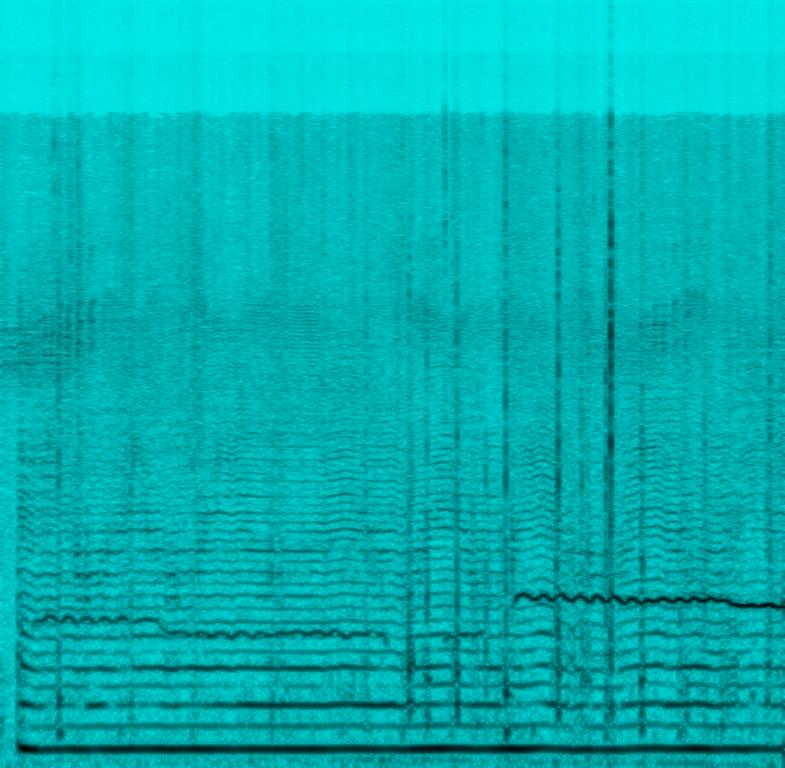
Someone is playing a didgeridoo while someone is playing a flute melody in the high-to midrange dropping down in pitch. You can hear something that sounds like percussion but without a steady rhythm. In the background birds are chirping. This song may be playing gathered around a bonfire.